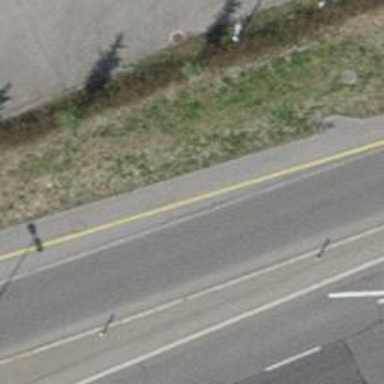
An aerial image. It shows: Asphalt cycleway.